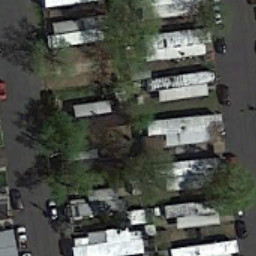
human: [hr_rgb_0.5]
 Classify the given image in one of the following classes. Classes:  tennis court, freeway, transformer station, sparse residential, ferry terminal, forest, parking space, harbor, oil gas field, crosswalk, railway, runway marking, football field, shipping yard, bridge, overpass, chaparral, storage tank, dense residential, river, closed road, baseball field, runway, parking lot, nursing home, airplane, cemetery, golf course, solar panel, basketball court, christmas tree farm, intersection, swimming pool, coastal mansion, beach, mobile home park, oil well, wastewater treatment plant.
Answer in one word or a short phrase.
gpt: mobile home park